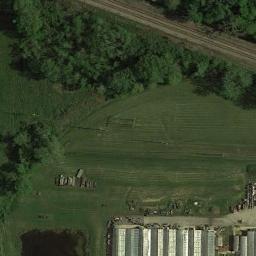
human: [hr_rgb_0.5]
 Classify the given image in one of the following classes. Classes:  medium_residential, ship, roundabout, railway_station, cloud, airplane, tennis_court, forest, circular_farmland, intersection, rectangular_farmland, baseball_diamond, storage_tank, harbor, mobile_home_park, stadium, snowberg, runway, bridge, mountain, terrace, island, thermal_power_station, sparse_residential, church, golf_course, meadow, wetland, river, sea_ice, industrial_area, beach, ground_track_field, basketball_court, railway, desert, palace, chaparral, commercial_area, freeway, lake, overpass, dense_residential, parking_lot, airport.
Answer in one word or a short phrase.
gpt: meadow